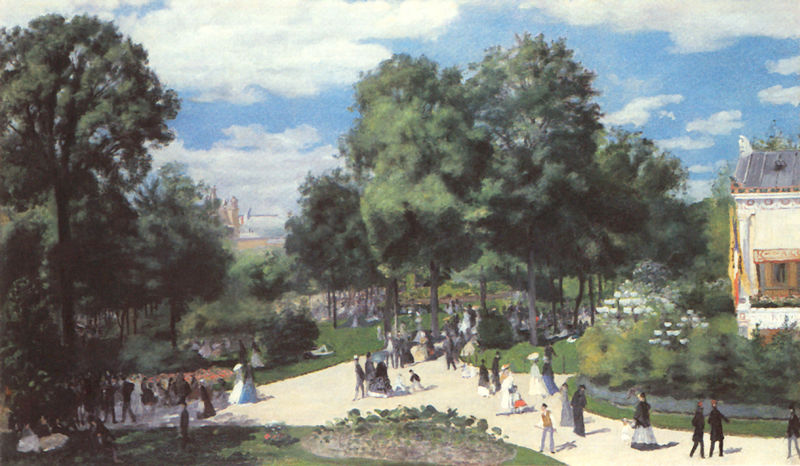
Titel: Die Champs-Elysées während der Weltausstellung Paris 1867
Künstler: Pierre Auguste Renoir
Institution: Privatsammlung
Schlagwörter: baum, blau, blätter, gemälde, himmel, laub, mann, schatten, weiß, wolken, bäume, frauen, gelb, grün, impressionismus, landschaft, menschen, ocker, stadt, äste, blumen, braun, cafe, damen, fenster, frankreich, frau, hut, kleid, kleider, licht, männer, paris, schwarz, anlage, dach, gebäude, gras, haus, park, parkanlage, rasen, rot, schirm, sonnenschirm, weg, wiese, wolke, gesellschaft, leute, anzug, anzüge, ferne, häuser, natur, wind, zweige, büsche, sonne, wege, wiesen, pflanzen, kinder, garten, bewölkt, sommer, fahnen, passanten, röcke, fahne, flagge, nachmittag, fläche, allee, violett, ausflug, picknick, spazieren, fußgänger, platz, promenade, wetter, monet, spaziergang, pleinair, kreuzung, bürger, schirme, sonnig, flanieren, sonntag, beet, beete, rabatte, spaziergänger, grund, familien, lange kleider, sonnenschirme, vorgarten, hecken, erholung, gars, sonntagskleidung, bäme, fru, samstag, 19. jahrhundert, spazierung, bäumespaziergänger